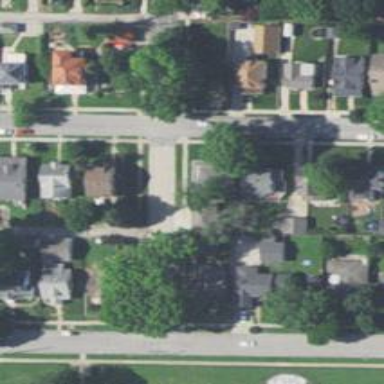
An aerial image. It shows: Alley classified as service road.